Field crop: maize
Growth stage: 2
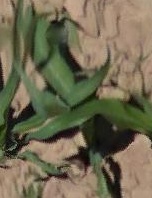
Species: maize